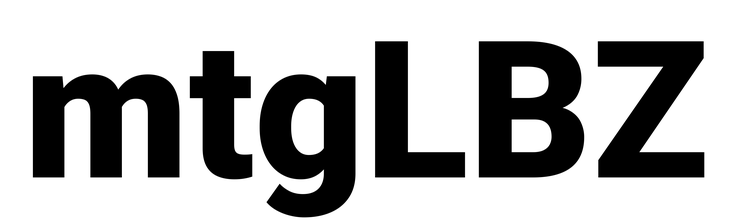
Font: Roboto_Black